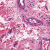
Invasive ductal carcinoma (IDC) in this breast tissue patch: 0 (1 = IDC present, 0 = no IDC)